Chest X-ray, AP view. Patient: 46 years old, sex M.
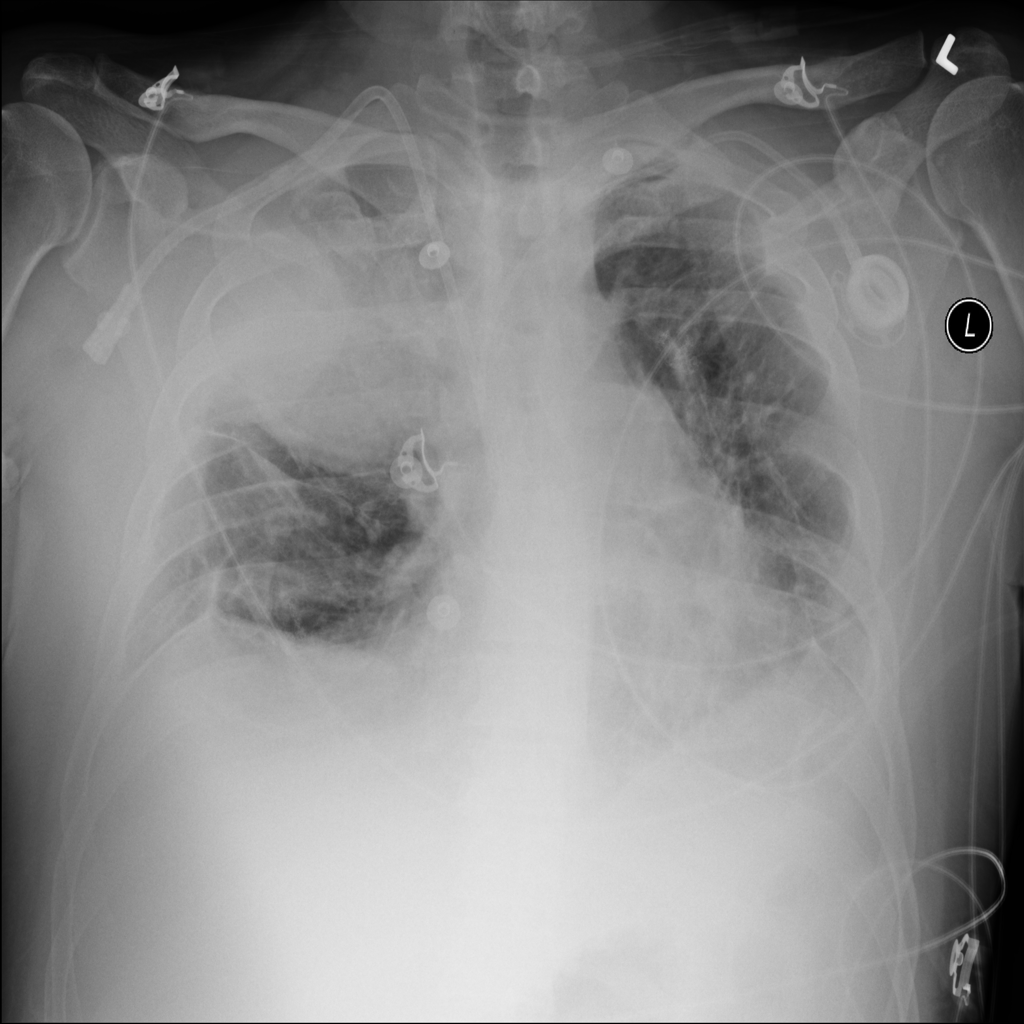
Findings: Atelectasis